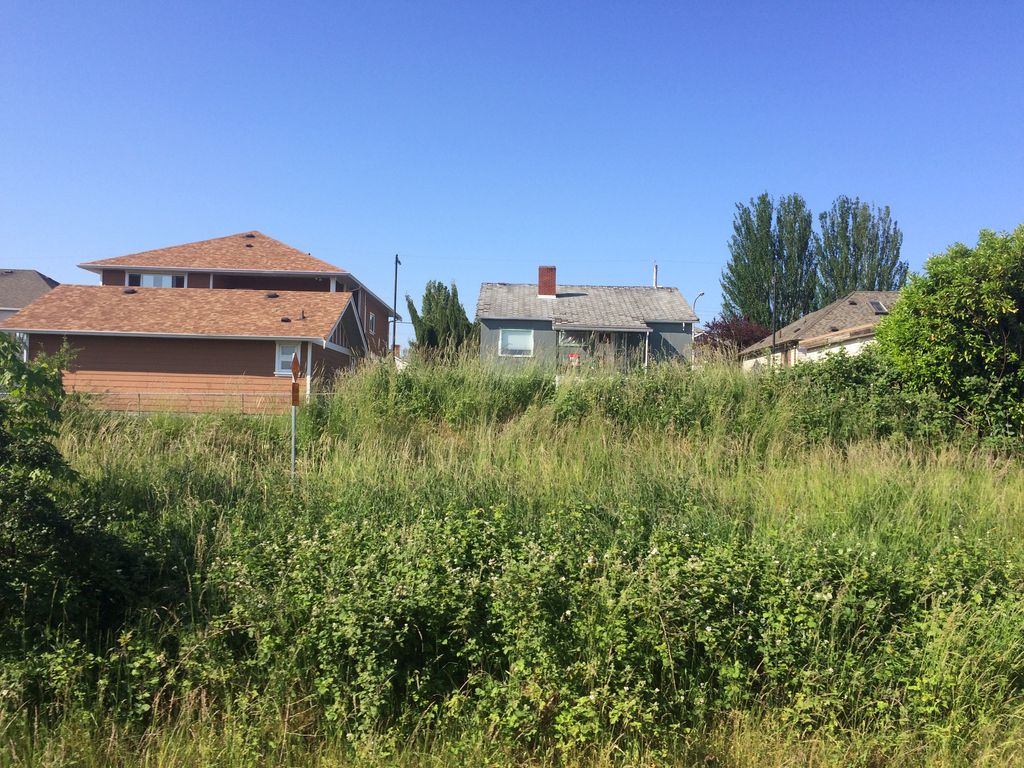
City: victoria